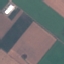
Label: AnnualCrop